Question: I have this table:

This selection is is duplicated many times for different var_lines (which pretty much work as one row of data, or respondent for a survey) and set_codes (different survey codes).
With this query:
'''
SELECT
*, COUNT(*) AS total
FROM
'data'
WHERE
'var_name' = 'GND.NEWS.INT'
AND(
'set_code' = 'BAN11A-GND'
OR 'set_code' = 'BAN09A-GND'
OR 'set_code' = 'ALG11A-GND'
)
AND 'country_id' = '5'
GROUP BY
'data_content',
'set_code'
ORDER BY
'set_code',
'data_content'
'''
The query basically counts the number of answers for a specific question. Then groups them survey (set_code).
What I need is for each of the grouped 'data_content' answers for GND.NEWS.INT to also show the SUM of all the corresponding GND_WT with the same var_line.
For example if I had this:
'''
data_id data_content var_name var_line
1 2 GND.NEW.INT 1
2 1.4 GND_WT 1
3 2 GND.NEW.INT 2
4 1.6 GND_WT 2
5 3 GND.NEW.INT 3
6 0.6 GND_WT 3
'''
I would get something like this:
'''
data_id data_content var_name var_line total weight
1 2 GND.NEW.INT 1 2 3
5 3 GND.NEW.INT 3 1 0.6
'''
Thanks for any help.
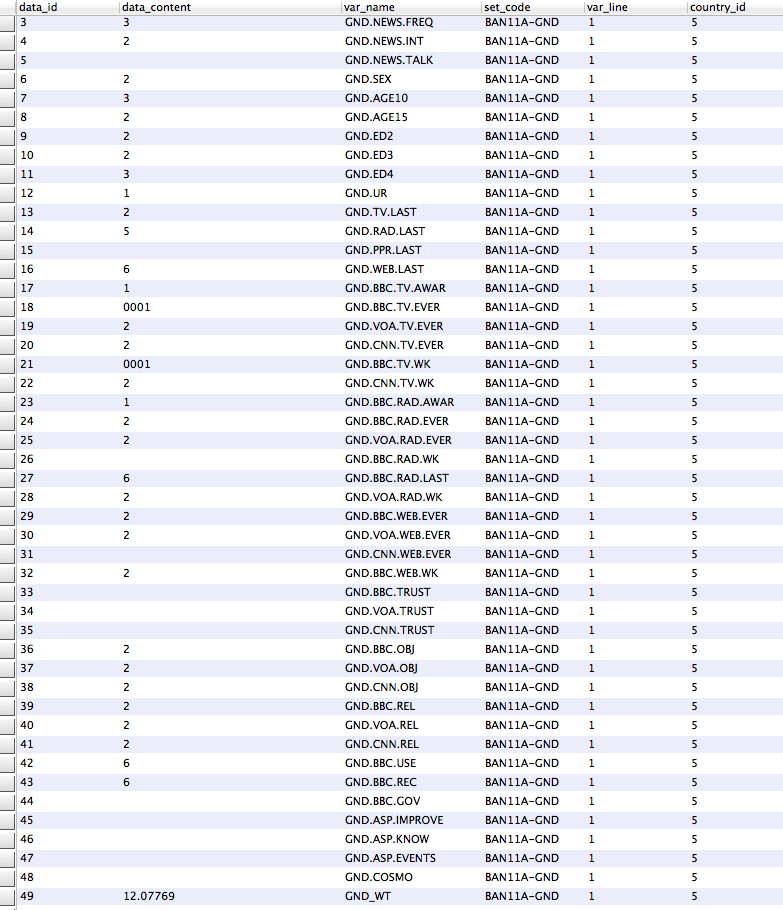
Answer: Your requirements are not exactly clear, but I think the following gives you what you want:
'''
select d1.data_id,
d1.data_content,
d1.var_name,
d1.var_line,
t.total,
w.weight
from data d1
inner join
(
select data_content,
count(data_content) Total
from data
group by data_content
) t
on d1.data_content = t.data_content
inner join
(
select var_line,
sum(case when var_name = 'GND_WT' then data_content end) weight
from data
group by var_line
) w
on d1.var_line = w.var_line
where d1.var_name = 'GND.NEW.INT'
'''
See <URL>